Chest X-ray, PA view. Patient: 73 years old, sex M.
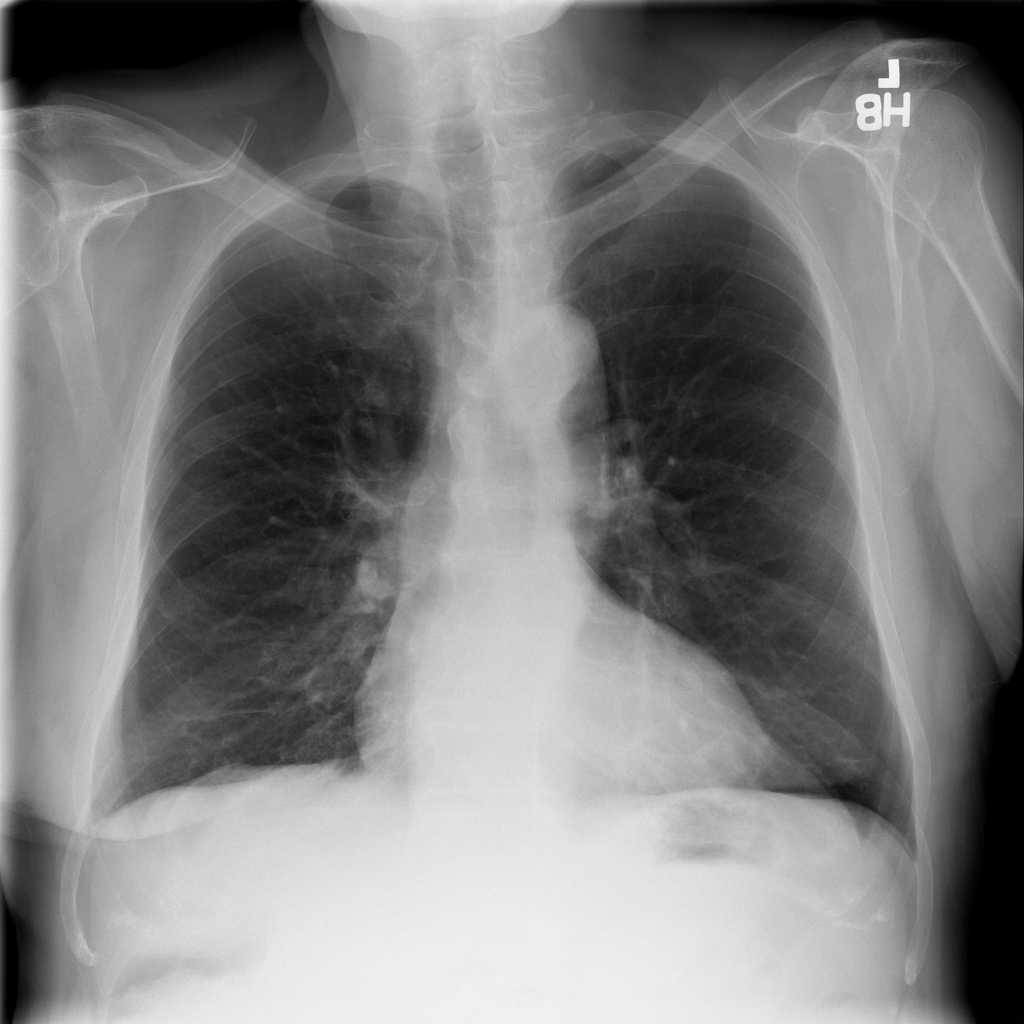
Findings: No Finding